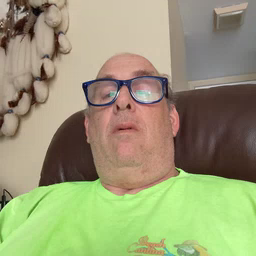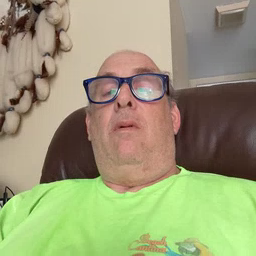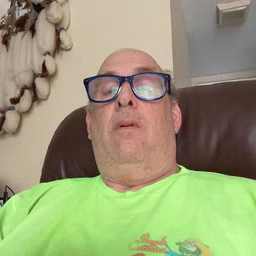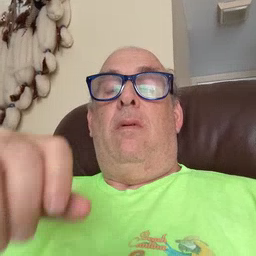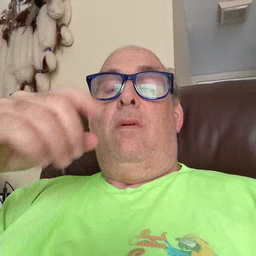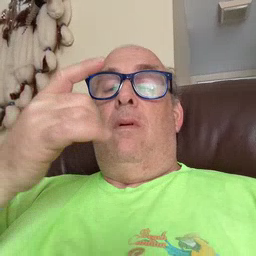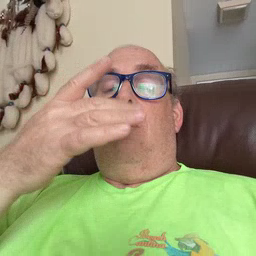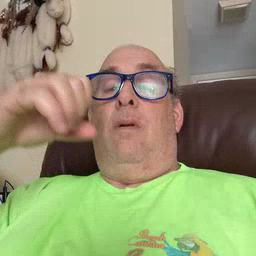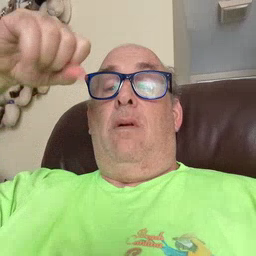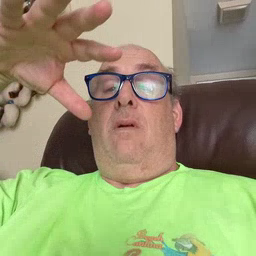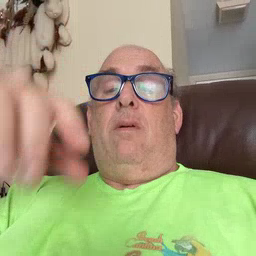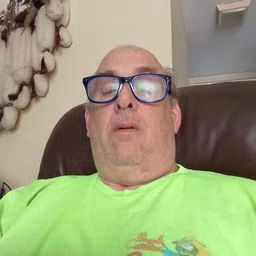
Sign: lamp